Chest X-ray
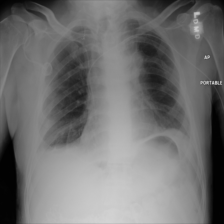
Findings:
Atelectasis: negative
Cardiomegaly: negative
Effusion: negative
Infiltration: negative
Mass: positive
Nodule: negative
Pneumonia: negative
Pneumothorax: negative
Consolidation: negative
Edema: negative
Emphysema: negative
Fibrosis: negative
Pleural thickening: negative
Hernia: negative